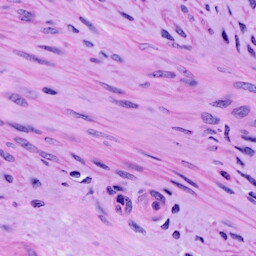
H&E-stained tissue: Cervix